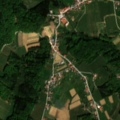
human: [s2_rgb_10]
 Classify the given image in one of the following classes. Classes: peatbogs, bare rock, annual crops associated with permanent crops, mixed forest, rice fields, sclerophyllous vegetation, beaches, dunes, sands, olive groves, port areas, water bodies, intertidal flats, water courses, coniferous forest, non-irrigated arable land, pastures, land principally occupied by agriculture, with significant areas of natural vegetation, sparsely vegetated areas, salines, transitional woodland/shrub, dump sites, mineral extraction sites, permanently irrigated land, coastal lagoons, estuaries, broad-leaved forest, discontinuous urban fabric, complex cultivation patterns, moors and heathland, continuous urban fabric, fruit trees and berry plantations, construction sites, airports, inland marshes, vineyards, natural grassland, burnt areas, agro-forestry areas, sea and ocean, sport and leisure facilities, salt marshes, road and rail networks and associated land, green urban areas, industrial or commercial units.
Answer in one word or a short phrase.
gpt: pastures, complex cultivation patterns, land principally occupied by agriculture, with significant areas of natural vegetation, mixed forest